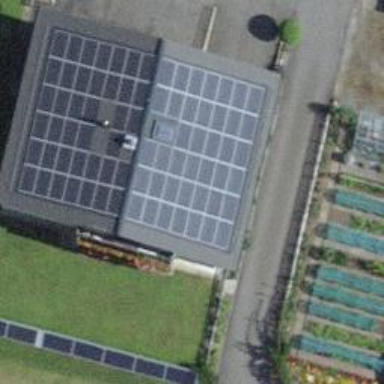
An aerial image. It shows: Solar power generator with photovoltaic panels.